Field crop: maize
Growth stage: 2
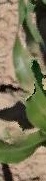
Species: maize